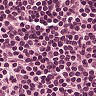
Metastatic tissue present: no